Question:
If I want to select all data given a Date value (H1) how can I use a range in the WHERE clause?
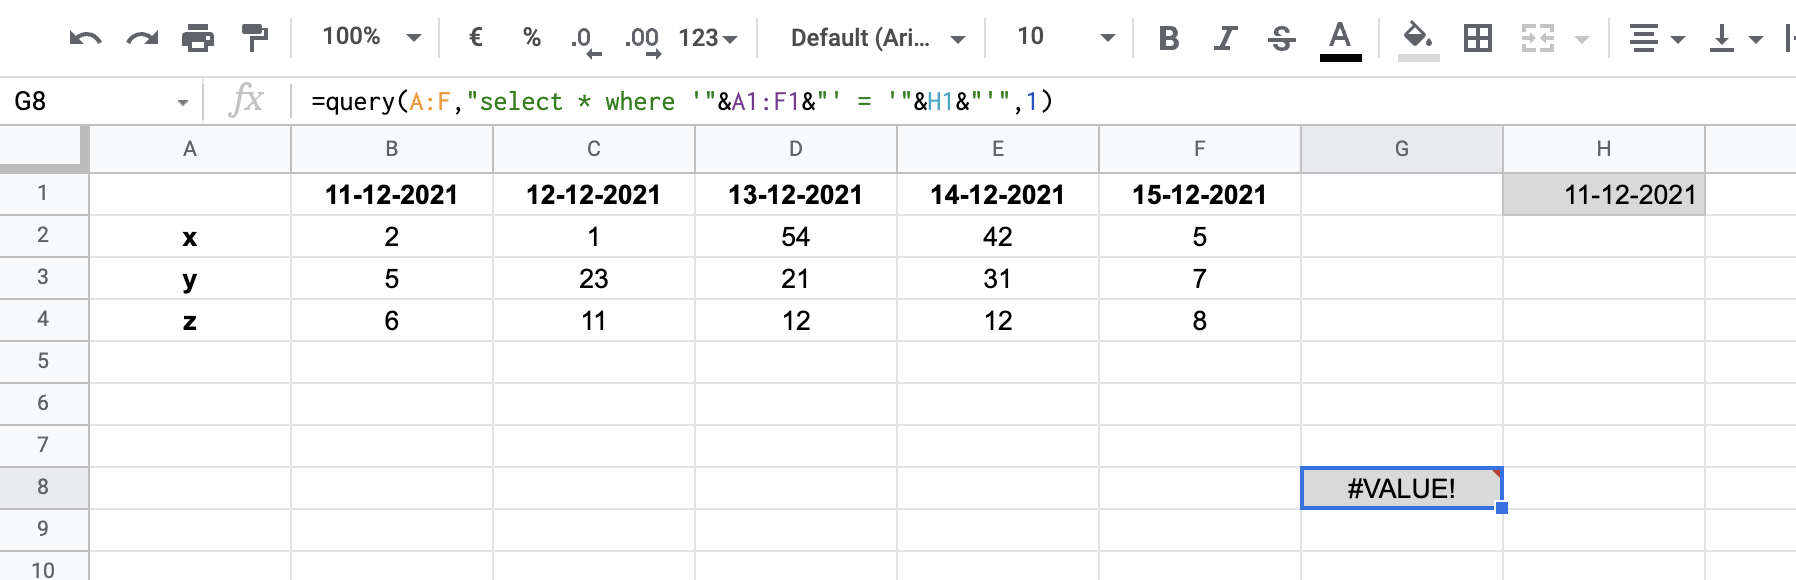
Answer: you cant. if you want to go this route you need to flip it query it and again flip it:
'''
={A1:A, TRANSPOSE(QUERY(TRANSPOSE(B:F), "where Col1 = "&H1))}
'''
hard to tell what cell formating you use so if above wont work try:
'''
={A1:A, TRANSPOSE(QUERY(TRANSPOSE(B:F), "where Col1 = '"&H1&"'"))}
'''
or:
'''
={A1:A, TRANSPOSE(QUERY(TRANSPOSE(B:F),
"where Col1 date = '"&TEXT(H1, "yyyy-mm-dd")&"'"))}
'''
but its easier with 'FILTER':
'''
={A1:A, FILTER(B:F, B1:F1=H1)}
'''